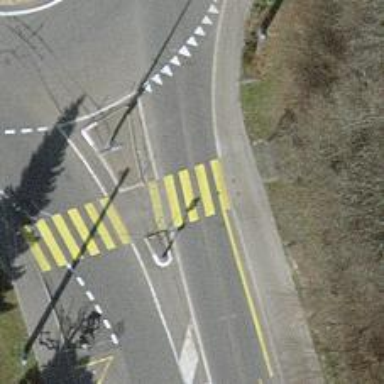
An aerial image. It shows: Secondary road with asphalt surface. It has trolley wires for electric trolleys.